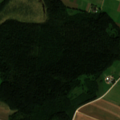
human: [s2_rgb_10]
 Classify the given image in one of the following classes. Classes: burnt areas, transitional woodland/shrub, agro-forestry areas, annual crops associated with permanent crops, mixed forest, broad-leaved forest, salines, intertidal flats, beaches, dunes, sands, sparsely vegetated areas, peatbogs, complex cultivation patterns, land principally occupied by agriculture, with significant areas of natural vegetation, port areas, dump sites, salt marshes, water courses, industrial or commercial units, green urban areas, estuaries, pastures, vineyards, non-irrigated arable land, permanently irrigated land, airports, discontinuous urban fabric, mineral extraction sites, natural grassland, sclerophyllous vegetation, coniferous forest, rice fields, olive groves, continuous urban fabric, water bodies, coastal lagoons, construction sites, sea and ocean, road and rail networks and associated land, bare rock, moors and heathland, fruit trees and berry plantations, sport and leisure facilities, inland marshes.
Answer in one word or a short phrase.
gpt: non-irrigated arable land, mixed forest, transitional woodland/shrub